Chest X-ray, AP view. Patient: 66 years old, sex M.
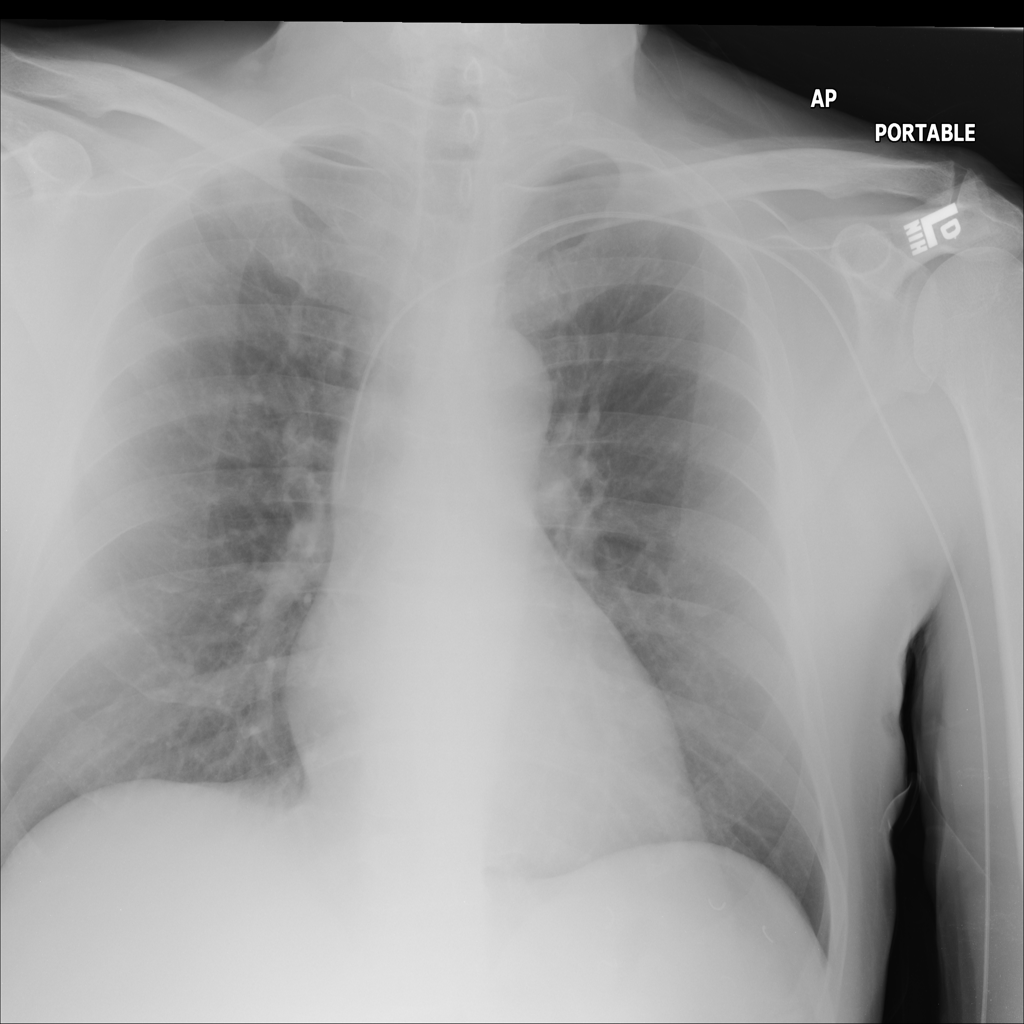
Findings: No Finding